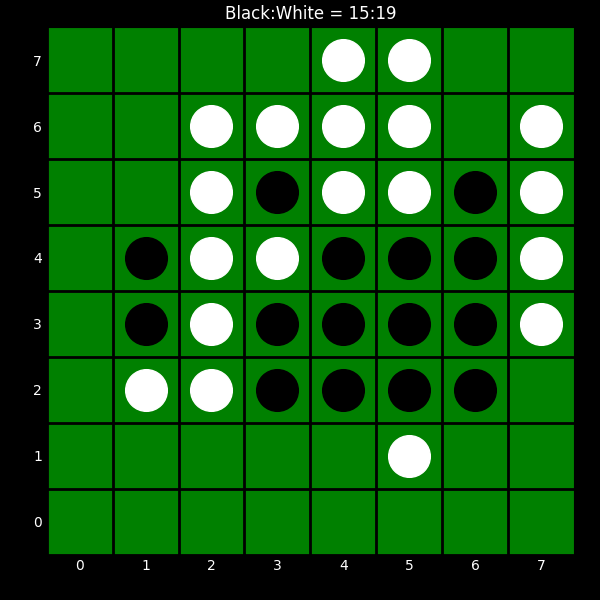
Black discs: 15
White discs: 19